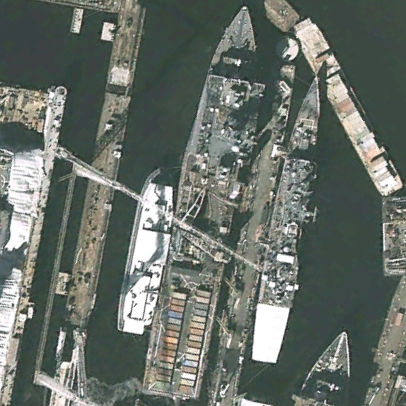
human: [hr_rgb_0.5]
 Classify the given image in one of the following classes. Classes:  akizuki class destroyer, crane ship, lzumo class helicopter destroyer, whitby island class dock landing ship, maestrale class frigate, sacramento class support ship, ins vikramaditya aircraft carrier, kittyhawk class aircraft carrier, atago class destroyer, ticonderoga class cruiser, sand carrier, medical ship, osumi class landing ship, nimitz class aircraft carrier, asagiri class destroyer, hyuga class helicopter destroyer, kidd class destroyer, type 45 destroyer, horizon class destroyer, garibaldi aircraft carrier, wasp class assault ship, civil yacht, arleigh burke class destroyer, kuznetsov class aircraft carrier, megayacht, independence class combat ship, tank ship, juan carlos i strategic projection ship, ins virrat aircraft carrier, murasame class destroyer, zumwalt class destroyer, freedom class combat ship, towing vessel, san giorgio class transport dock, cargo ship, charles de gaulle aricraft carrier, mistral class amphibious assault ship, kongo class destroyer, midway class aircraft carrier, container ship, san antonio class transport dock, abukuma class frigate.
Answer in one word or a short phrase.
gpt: Whitby Island class dock landing ship